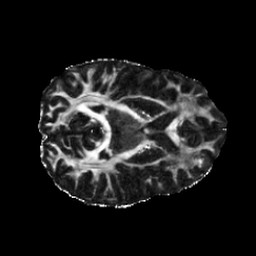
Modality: FA
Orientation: axial
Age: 26
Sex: female
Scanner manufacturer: siemens
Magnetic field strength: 6.98 T
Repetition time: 7.776 s
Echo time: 0.076 s